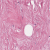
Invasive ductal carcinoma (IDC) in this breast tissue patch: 0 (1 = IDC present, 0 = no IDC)